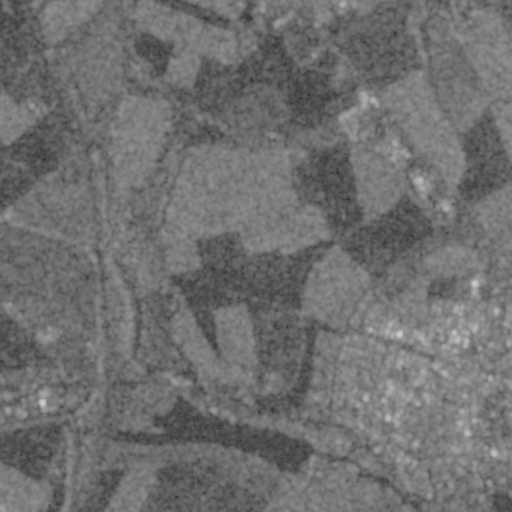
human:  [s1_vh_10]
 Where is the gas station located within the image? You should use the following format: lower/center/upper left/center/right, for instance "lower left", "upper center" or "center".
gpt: The gas station is located in the lower center of the image.
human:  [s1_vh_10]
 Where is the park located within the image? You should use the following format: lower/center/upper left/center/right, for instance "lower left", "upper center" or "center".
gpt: The park is located in the lower right of the image.
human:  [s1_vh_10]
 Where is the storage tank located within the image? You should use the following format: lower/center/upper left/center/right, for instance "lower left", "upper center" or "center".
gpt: The storage tank is located in the upper right of the image.
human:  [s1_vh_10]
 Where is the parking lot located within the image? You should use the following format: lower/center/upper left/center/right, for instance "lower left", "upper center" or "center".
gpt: There is no parking lot in the image.

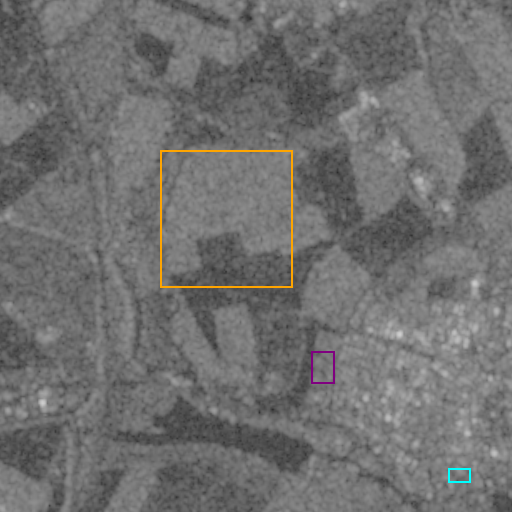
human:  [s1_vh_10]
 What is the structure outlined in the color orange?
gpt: The structure outlined in orange is a crop field.
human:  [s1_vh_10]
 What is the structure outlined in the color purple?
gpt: The structure outlined in purple is a park.
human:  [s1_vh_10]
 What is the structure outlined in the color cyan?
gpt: The structure outlined in cyan is a parking lot.
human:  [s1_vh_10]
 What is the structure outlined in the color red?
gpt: There is no red outline.